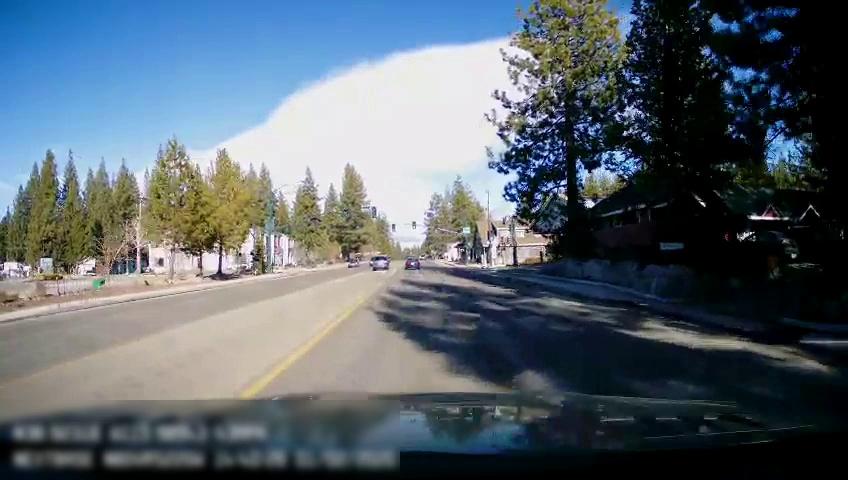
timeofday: Day
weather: Sunny
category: Drivable Space
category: Vehicles | Car
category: Vehicles | SUV
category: Lanes | Opposite Lane
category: Lanes | Current Lane